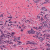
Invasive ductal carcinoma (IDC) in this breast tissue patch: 1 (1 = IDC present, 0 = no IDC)